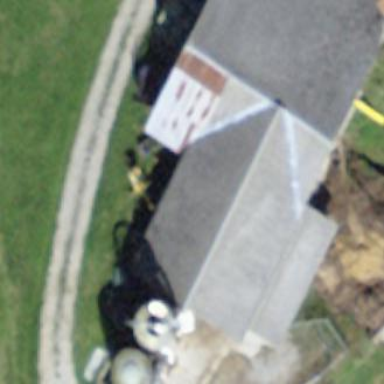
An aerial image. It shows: Barn.